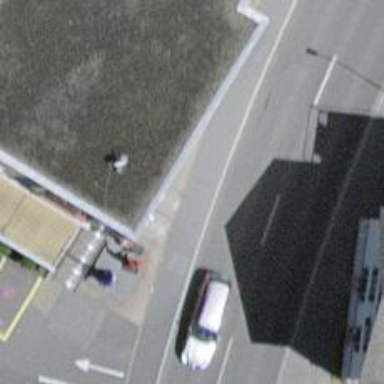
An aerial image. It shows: Bicycle parking facility.